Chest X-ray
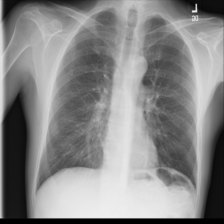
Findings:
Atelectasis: negative
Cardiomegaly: negative
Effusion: negative
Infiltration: negative
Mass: negative
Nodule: negative
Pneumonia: negative
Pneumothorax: negative
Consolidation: negative
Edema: negative
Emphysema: negative
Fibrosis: negative
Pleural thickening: negative
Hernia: negative